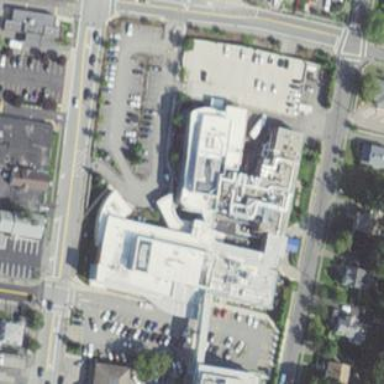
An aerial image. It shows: Hospital providing healthcare services.